Question: I am trying to use flot pie chart API to generate pie charts on the data received from server.
I have looked at the examples given <URL> and other places.
I tried using the same code but for some reason it's not showing up properly.
This is the current output

And the code used for generating the chart:
'''
$.plot($("#placeholder"), poll_data, {
series: {
pie: {
show: true
}
},
legend: {
show: false
}
});
<div id="placeholder" style="width: 250px; height: 250px;"></div>
'''
Any idea why this is not working? Surprisingly, it works when I change legend show to true;
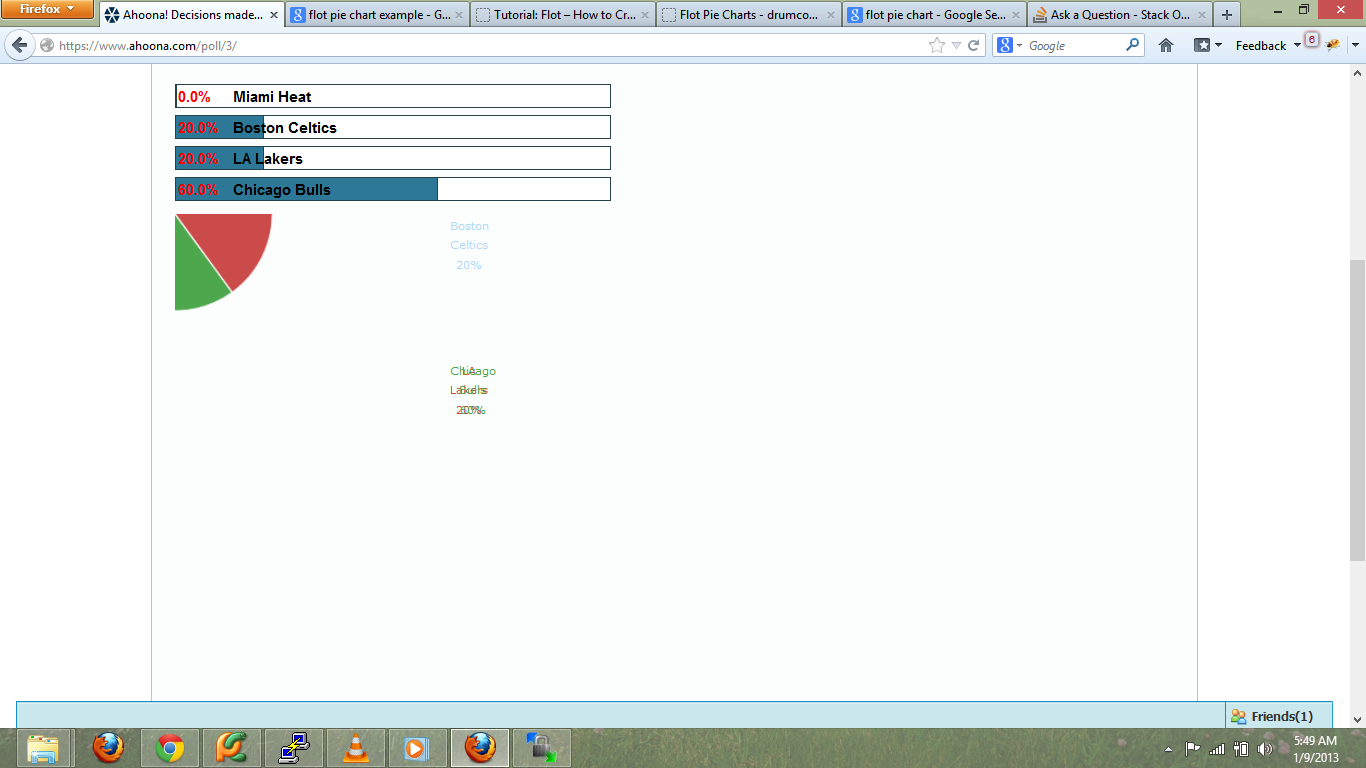
Answer: I believe this is fixed in the <URL>, which is currently at version 0.8-alpha; try using that.